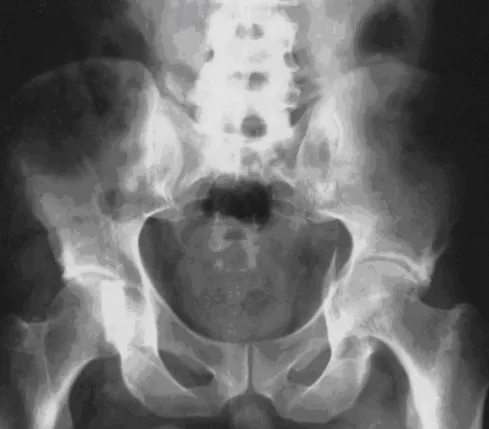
Radiography of hip after seizures showing left acetabular fracture (Case 1).
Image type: radiology (x_ray)